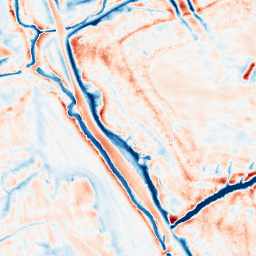
Category: edge_preserving
Decomposition family: bilateral
Decomposition parameters: d: 21
sigma_color: 25
sigma_space: 100
Upsampling method: regularized
Upsampling parameters: scale: 2
lambda_reg: 0.01
Upsampling scale: 2